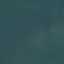
Land use / land cover: SeaLake